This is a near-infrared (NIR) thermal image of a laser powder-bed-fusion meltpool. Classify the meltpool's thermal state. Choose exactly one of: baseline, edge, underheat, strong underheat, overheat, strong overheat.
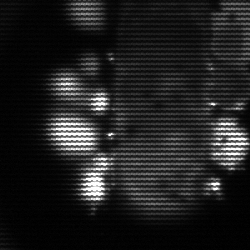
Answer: strong underheat